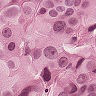
Metastatic tissue present: yes